Field crop: maize
Growth stage: 2
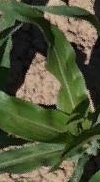
Species: maize